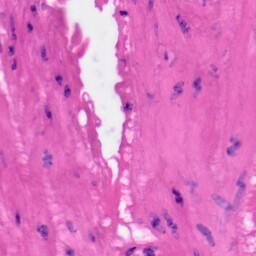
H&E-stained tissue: Skin